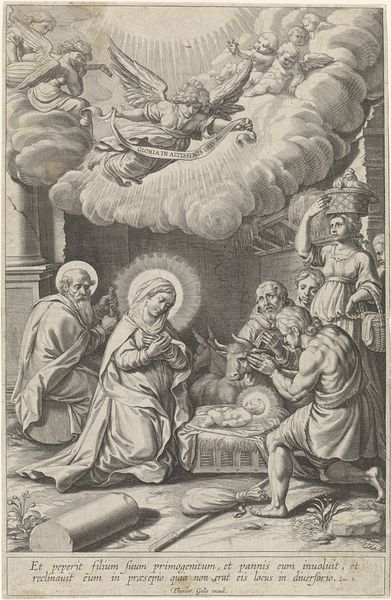
Titel: Aanbidding door de herders
Künstler: Egbert van Panderen
Standort: Amsterdam
Institution: Rijksmuseum
Schlagwörter: gott, himmel, mann, frau, säule, wolke, stein, kind, pflanze, esel, sack, stock, engel, heu, rind, leiter, glatze, korb, strahlen, erkenntnis, arzt, heiligenschein, christus, jesus, huhn, putten, maria, jesu, ochse, hirten, geburt, weihnachten, gaben